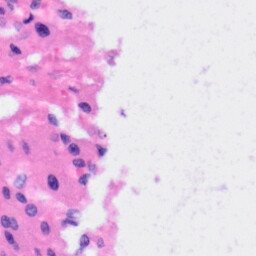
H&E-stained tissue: Liver